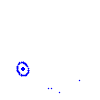
Particle: proton